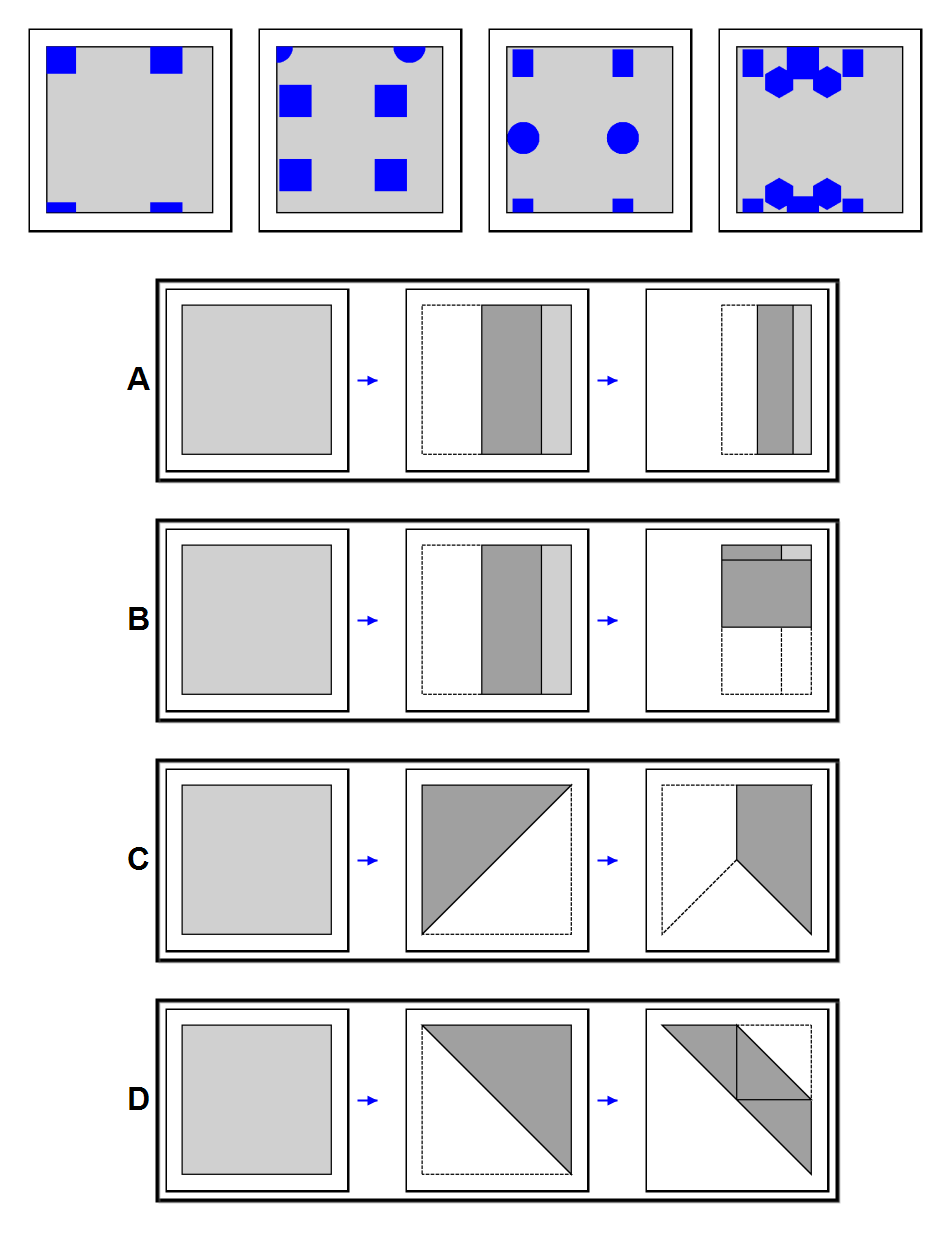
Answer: B